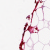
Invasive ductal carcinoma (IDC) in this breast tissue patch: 0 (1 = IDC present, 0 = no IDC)